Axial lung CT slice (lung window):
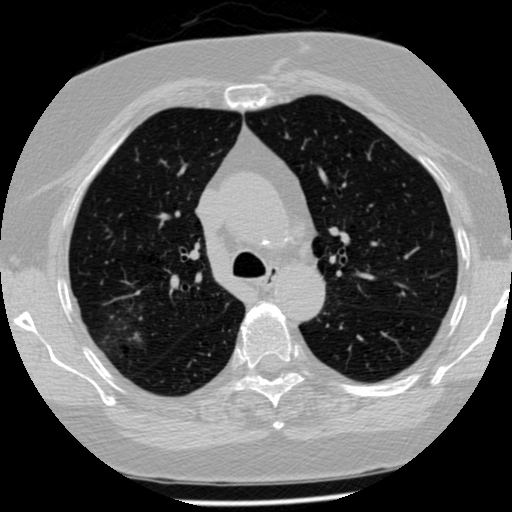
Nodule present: no